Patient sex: M
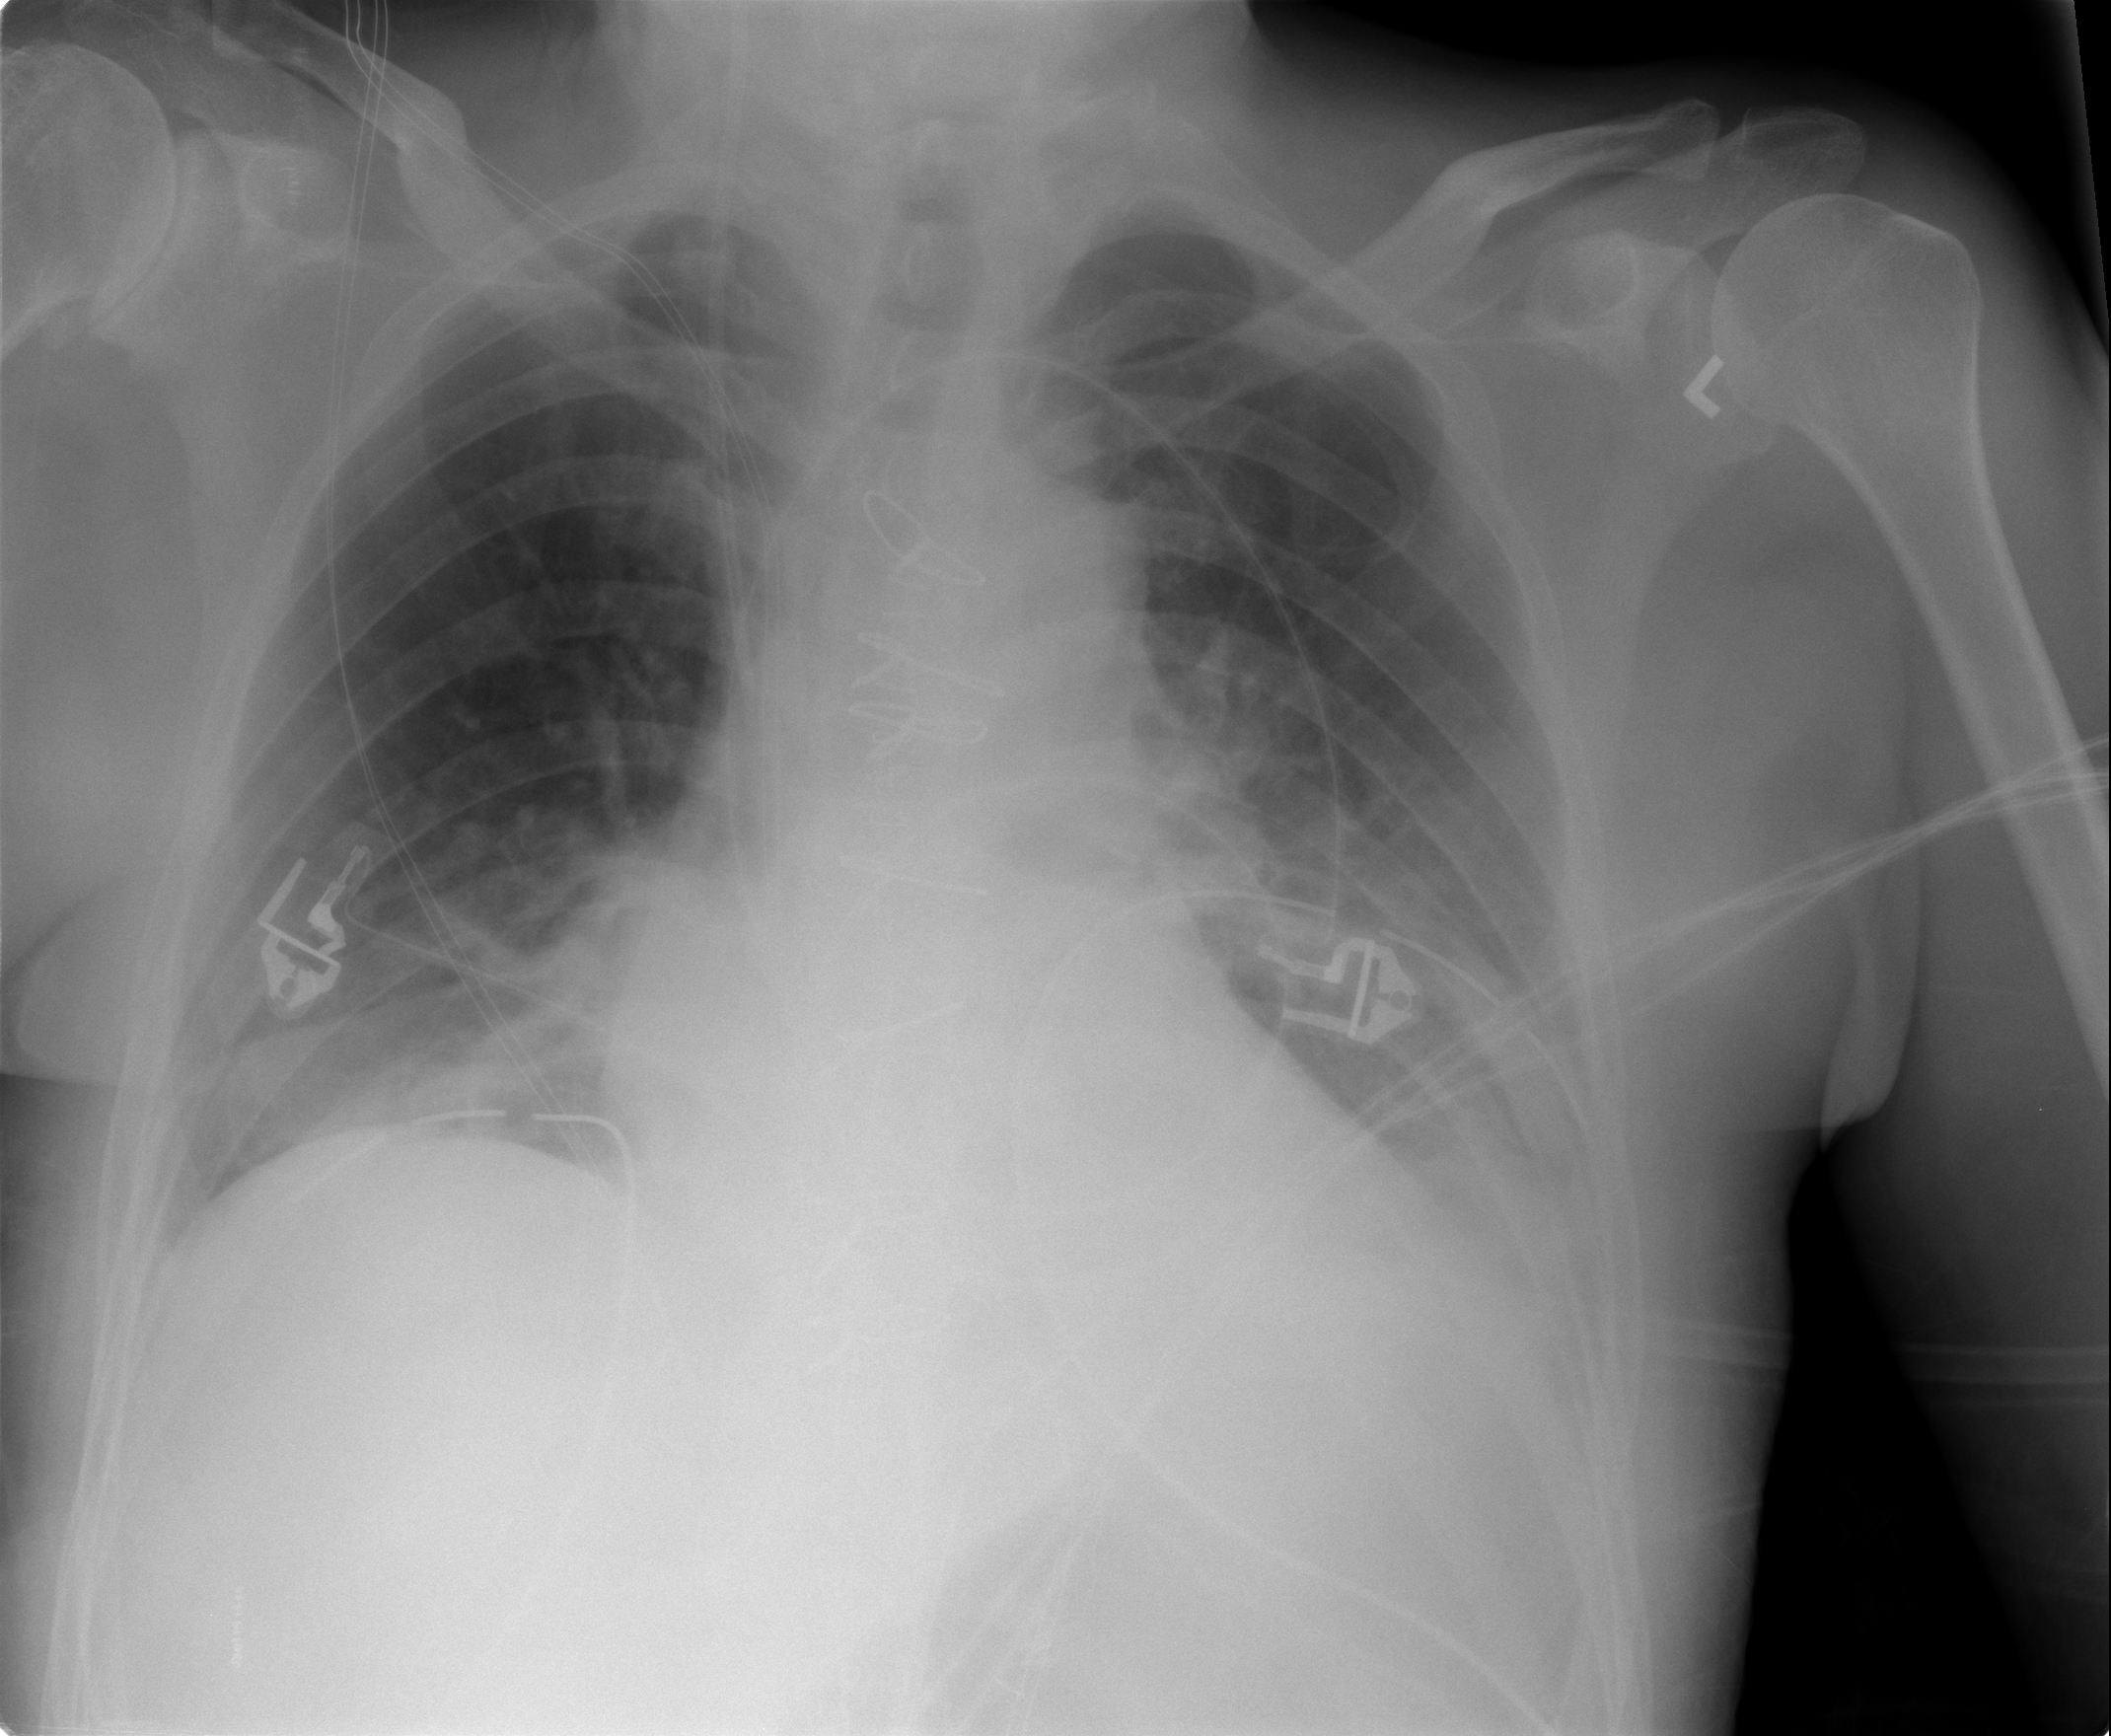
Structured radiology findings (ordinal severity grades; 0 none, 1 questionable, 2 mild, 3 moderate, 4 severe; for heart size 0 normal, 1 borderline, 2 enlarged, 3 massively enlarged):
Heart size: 0
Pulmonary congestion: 0
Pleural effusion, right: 0
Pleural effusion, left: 2
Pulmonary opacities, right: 0
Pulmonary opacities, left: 0
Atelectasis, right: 2
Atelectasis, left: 0